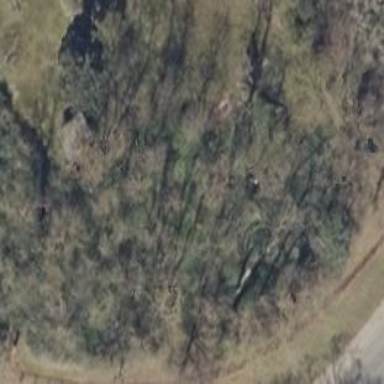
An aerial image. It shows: Deciduous broadleaved forest.